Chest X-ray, AP view. Patient: 22 years old, sex F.
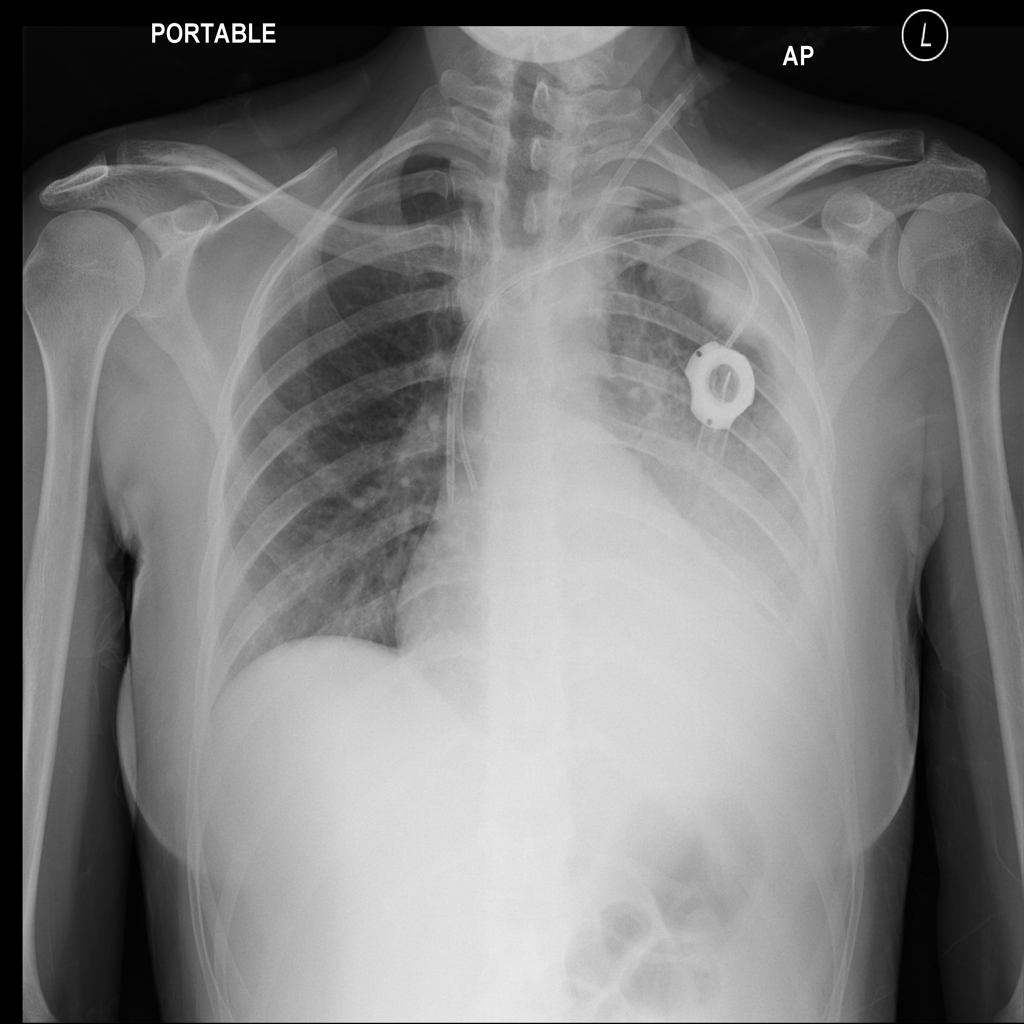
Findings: Effusion, Infiltration, Nodule